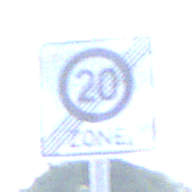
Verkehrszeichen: EndeZone20
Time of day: SunriseSunset
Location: Outdoor (Suburban)
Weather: PartlyCloudy
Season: NotSpecified
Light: Natural